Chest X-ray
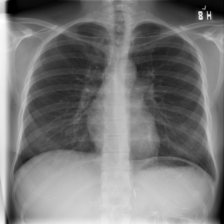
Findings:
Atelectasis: negative
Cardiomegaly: negative
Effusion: negative
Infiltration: negative
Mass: negative
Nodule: negative
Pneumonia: negative
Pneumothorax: negative
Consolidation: negative
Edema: negative
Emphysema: negative
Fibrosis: negative
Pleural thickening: negative
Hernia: negative